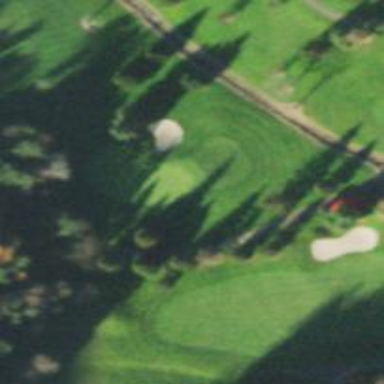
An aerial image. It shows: View of golf hole.